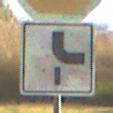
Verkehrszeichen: VerlaufVorfahrtsstrasse10
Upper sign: Stop
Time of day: MorningAfternoon
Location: Outdoor (Nature)
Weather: PartlyCloudy
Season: NotSpecified
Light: Natural